Question: What I try is to plot output of the gfs weather model with matplotlib using pygrib to save the data, which is saved in grib files. Nearly everything works fine, the output looks like this:

It appears that the program isn't closing the gap between 359.5 and 360 degress by using the data of 0 degress. If the data would be in a regular list or something I would use the data of 0deg and save it for 360deg too by appending the list. I've seen people having the same problem with non-pygrib data.
If you know how to change the pygrib data (regular operations don't work on pygrib data unfortunately) or how to make matplotlib close the gap, you would really help me out of this problem. Maybe the function "addcyclic" could help, but I don't know how.
EDIT: I solved the problem, see my answer.
So here is the code producing the problem:
'''
#!/usr/bin/python3
import os, sys, datetime, string
from abc import ABCMeta, abstractmethod
import numpy as np
import numpy.ma as ma
from scipy.ndimage.filters import minimum_filter, maximum_filter
import pygrib
from netCDF4 import Dataset
from pylab import *
import matplotlib.pyplot as plt
from mpl_toolkits.basemap import Basemap, addcyclic, shiftgrid
import laplaceFilter
import mpl_util
class Plot(Basemap):
def __init__(self, basemapParams):
super().__init__(**basemapParams)
self.layers = []
def addLayer(self, layer):
self.layers.append(layer)
def plot(self, data):
for layer in self.layers:
layer.plot(self, data)
plt.title('Plot')
plt.show()
class Layer(metaclass=ABCMeta):
def __init__(self):
pass
@abstractmethod
def plot(self, plot, data):
return NotImplemented
class BackgroundLayer(Layer):
def __init__(self, bgtype, coords):
#possible bgtype values: borders, topo, both
self.bgtype = bgtype
self.lonStart = coords[0]
self.lonEnd = coords[1]
self.latStart = coords[2]
self.latEnd = coords[3]
def plot(self, plot, data):
[...]
def findSubsetIndices(self,min_lat,max_lat,min_lon,max_lon,lats,lons):
[...]
class LegendLayer(Layer):
def __init__(self):
pass
class GribDataLayer(Layer, metaclass=ABCMeta):
def __init__(self, varname, level, clevs, cmap, factor):
self.varname = varname
self.level = level
self.clevs = clevs
self.cmap = cmap
self.factor = factor
def plot(self, plot, data):
#depending on the height we want to use, we have to change the index
indexes = {1000:0, 2000:1, 3000:2, 5000:3, 7000:4, 10000:5, 15000:6, 20000:7, 25000:8, 30000:9,
35000:10, 40000:11, 45000:12, 50000:13, 55000:14, 60000:15, 65000:16, 70000:17,
75000:18, 80000:19, 85000:20, 90000:21, 92500:22, 95000:23, 97500:24, 100000:25, 0:0}
selecteddata = data.select(name = self.varname)[indexes[self.level]]
lats, lons = selecteddata.latlons()
layerdata = selecteddata.values*self.factor
x, y = plot(lons, lats) # compute map proj coordinates.
self.fillLayer(plot, x, y, layerdata, self.clevs, self.cmap)
@abstractmethod
def fillLayer(self, plot, x, y, layerdata, clevs, cmap):
return NotImplemented
class ContourLayer(GribDataLayer):
def __init__(self, varname, level, clevs, cmap, factor, linewidth=1.5, fontsize=15,
fmt="%3.1f", inline=0,labelcolor = 'k'):
self.linewidth = linewidth
self.fontsize = fontsize
self.fmt = fmt
self.inline = inline
self.labelcolor = labelcolor
super().__init__(varname, level, clevs, cmap, factor)
def fillLayer(self, plot, x, y, layerdata, clevs, cmap):
# contour data over the map.
cs = plot.contour(x,y,layerdata,clevs,colors = cmap,linewidths = self.linewidth)
plt.clabel(cs, clevs, fontsize = self.fontsize, fmt = self.fmt,
inline = self.inline, colors = self.labelcolor)
if self.varname == "Pressure reduced to MSL":
self.plotHighsLows(plot,layerdata,x,y)
def plotHighsLows(self,plot,layerdata,x,y):
[...]
class ContourFilledLayer(GribDataLayer):
def __init__(self, varname, level, clevs, cmap, factor, extend="both"):
self.extend = extend
super().__init__(varname, level, clevs, cmap, factor)
def fillLayer(self, plot, x, y, layerdata, clevs, cmap):
# contourfilled data over the map.
cs = plot.contourf(x,y,layerdata,levels=clevs,cmap=cmap,extend=self.extend)
#cbar = plot.colorbar.ColorbarBase(cs)
[...]
ger_coords = [4.,17.,46.,56.]
eu_coords = [-25.,57.,22.,70.]
### Choose Data
data = pygrib.open('gfs.t12z.mastergrb2f03')
### 500hPa Europe
coords = eu_coords
plot1 = Plot({"projection":"lcc","resolution":"h","rsphere":(<PHONE>.00,<PHONE>), "area_thresh": 1000.,
"llcrnrlon":coords[0],"llcrnrlat":coords[2],"urcrnrlon":coords[1],"urcrnrlat":coords[3],
"lon_0":(coords[0]+coords[1])/2.,"lat_0":(coords[2]+coords[3])/2.})
clevs = range(480,600,4)
cmap = plt.cm.nipy_spectral
factor = .1
extend = "both"
level = 50000
layer1 = ContourFilledLayer('Geopotential Height', level, clevs, cmap, factor, extend)
clevs = [480.,552.,600.]
linewidth = 2.
fontsize = 14
fmt = "%d"
inline = 0
labelcolor = 'k'
layer2 = ContourLayer('Geopotential Height', level, clevs, 'k', factor, linewidth, fontsize, fmt, inline, labelcolor)
level = 0
clevs = range(800,1100,5)
factor = .01
linewidth = 1.5
inline = 0
labelcolor = 'k'
layer3 = ContourLayer('Pressure reduced to MSL', level, clevs, 'w', factor, linewidth, fontsize, fmt, inline, labelcolor)
plot1.addLayer(BackgroundLayer('borders', coords))
plot1.addLayer(layer1)
plot1.addLayer(layer2)
plot1.addLayer(layer3)
plot1.plot(data)
'''
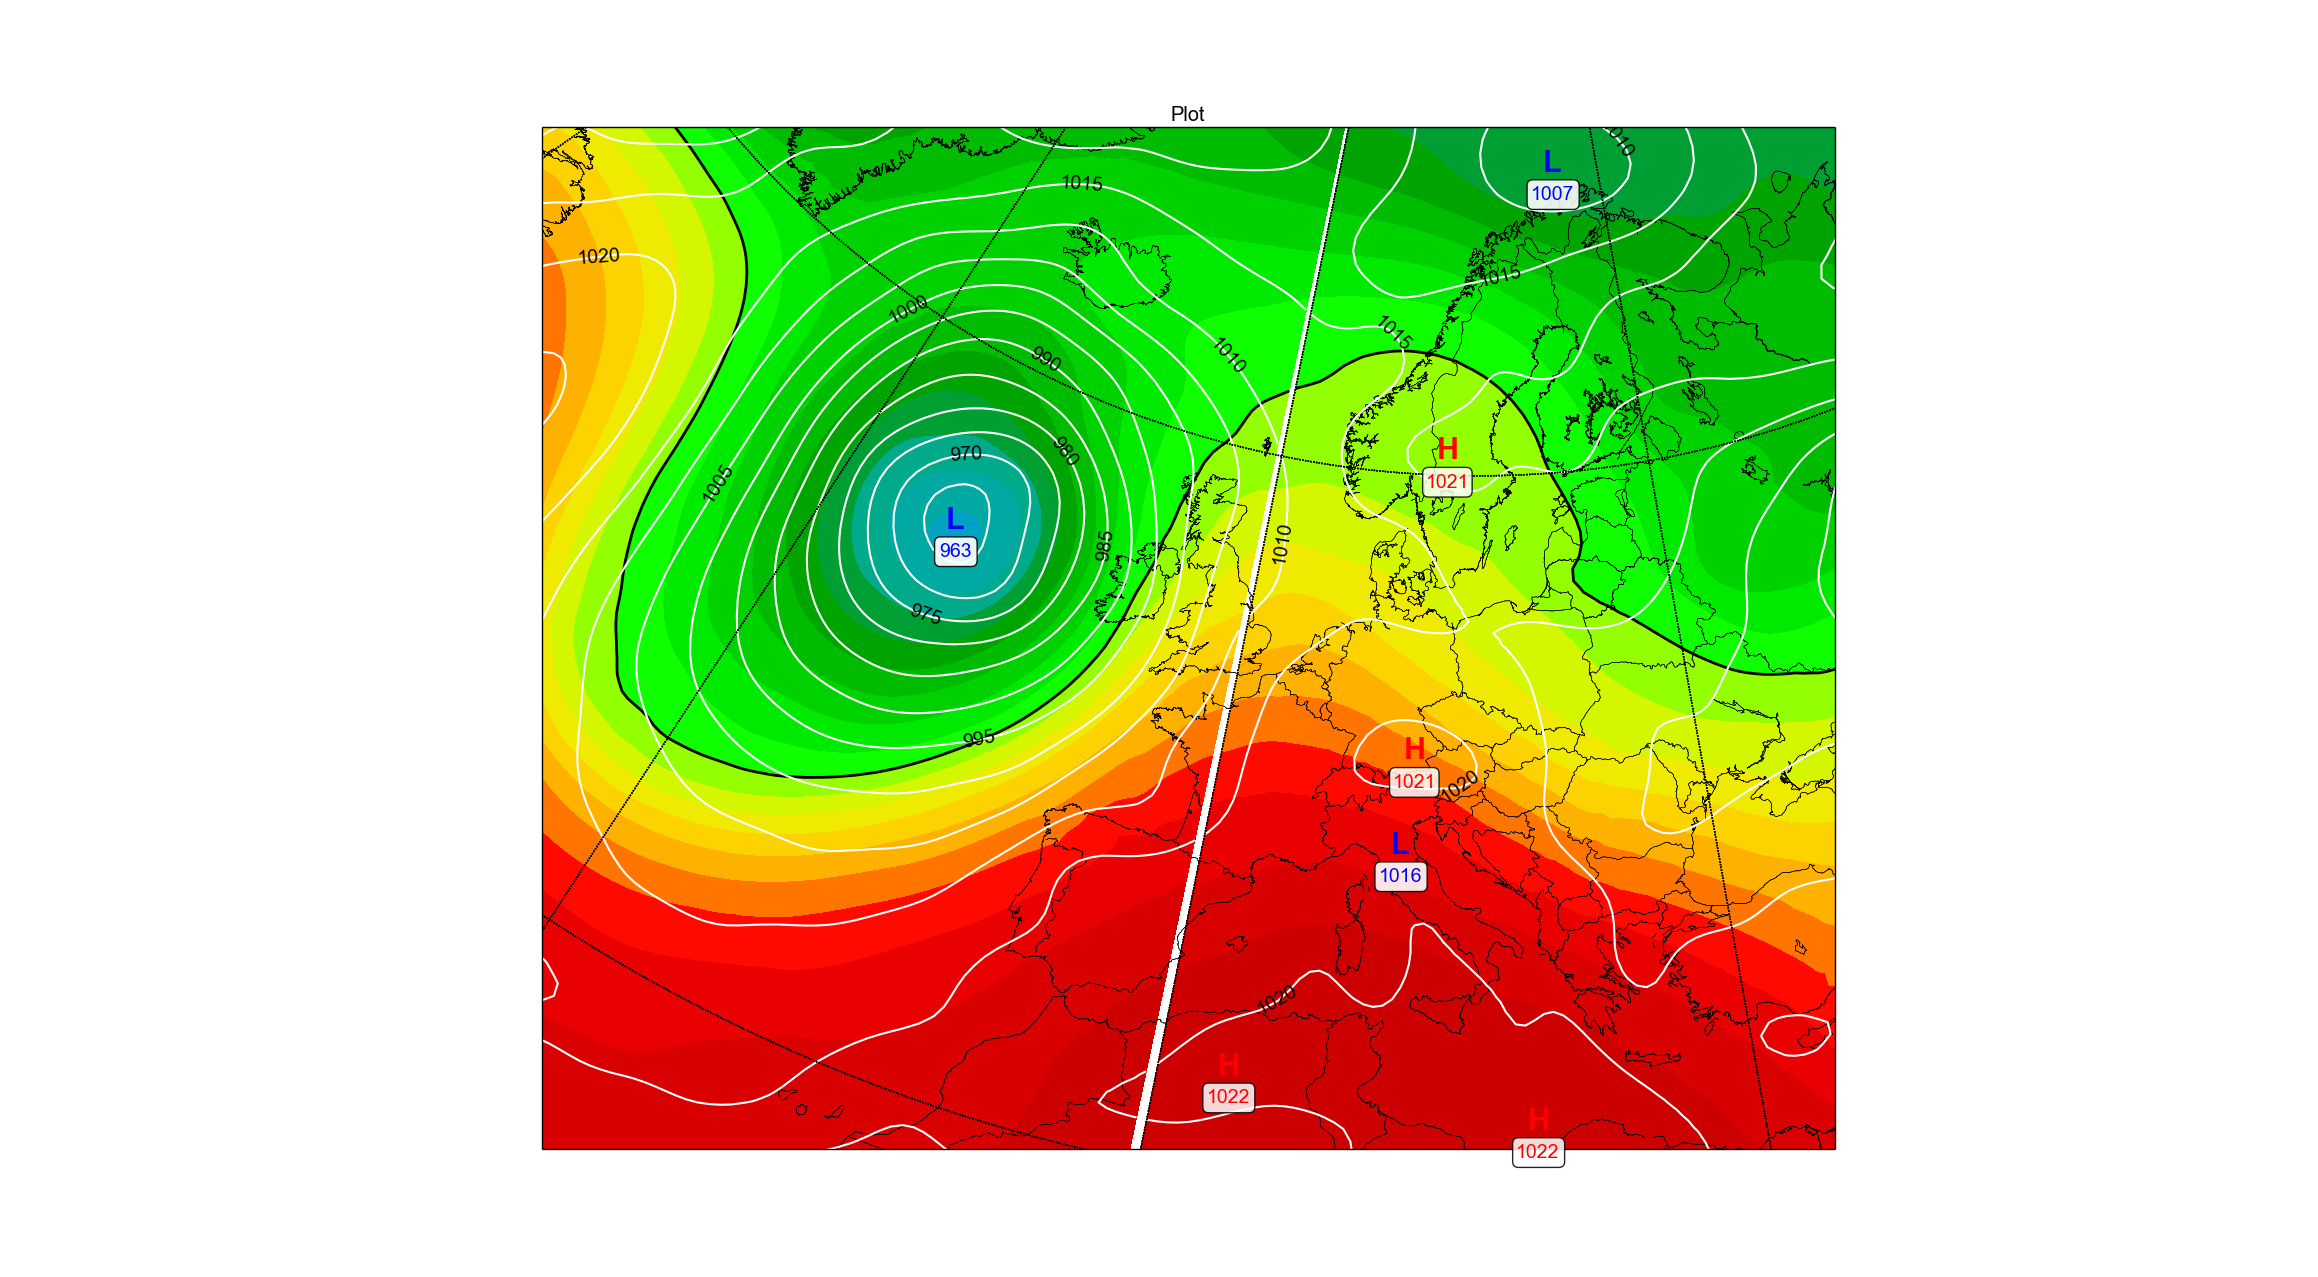
Answer: I solved it myself 2 months later:
Matplotlib doesn't fill the area if your longitude range is from 0 to 359.75 because it ends there from matplotlibs point of view. I solved it by dividing up the data and then stacking it.
'''
selecteddata_all = data.select(name = "Temperature")[0]
selecteddata1, lats1, lons1 = selecteddata_all.data(lat1=20,lat2=60,lon1=335,lon2=360)
selecteddata2, lats2, lons2 = selecteddata_all.data(lat1=20,lat2=60,lon1=0,lon2=30)
lons = np.hstack((lons1,lons2))
lats = np.hstack((lats1,lats2))
selecteddata = np.hstack((selecteddata1,selecteddata2))
'''
No white area left of 0deg anymore.
I don't know whether there is a fix if you wanna plot a whole hemisphere (0 to 359.75 deg).